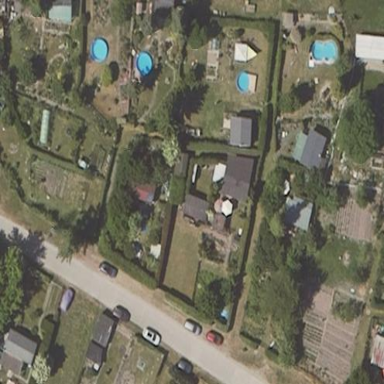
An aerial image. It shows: Allotments area.